Question: As you guys can see on the screenshot, i can run my Xunit test through cmd, however in Test Explorer no test was found.
I have these packages from nuget:
'''
<PackageReference Include="Microsoft.NET.Test.Sdk" Version="17.4.0-preview-20220726-02" />
<PackageReference Include="xunit" Version="2.4.2" />
<PackageReference Include="xunit.runner.visualstudio" Version="2.4.5">
'''

I have tried the following fix after doing some research on internet:
1. Deleting .vs folder
2. Clicked Run all tests in view button
3. Installing other packages suggested in other posts for similar problem, clean, rebuild
4. Restart VS, PC. Close and re-open Test Exlorer
5. Changing from auto to x86/x64
None of above worked. If you have any tips that might fix this for me, please let me know, thank you.
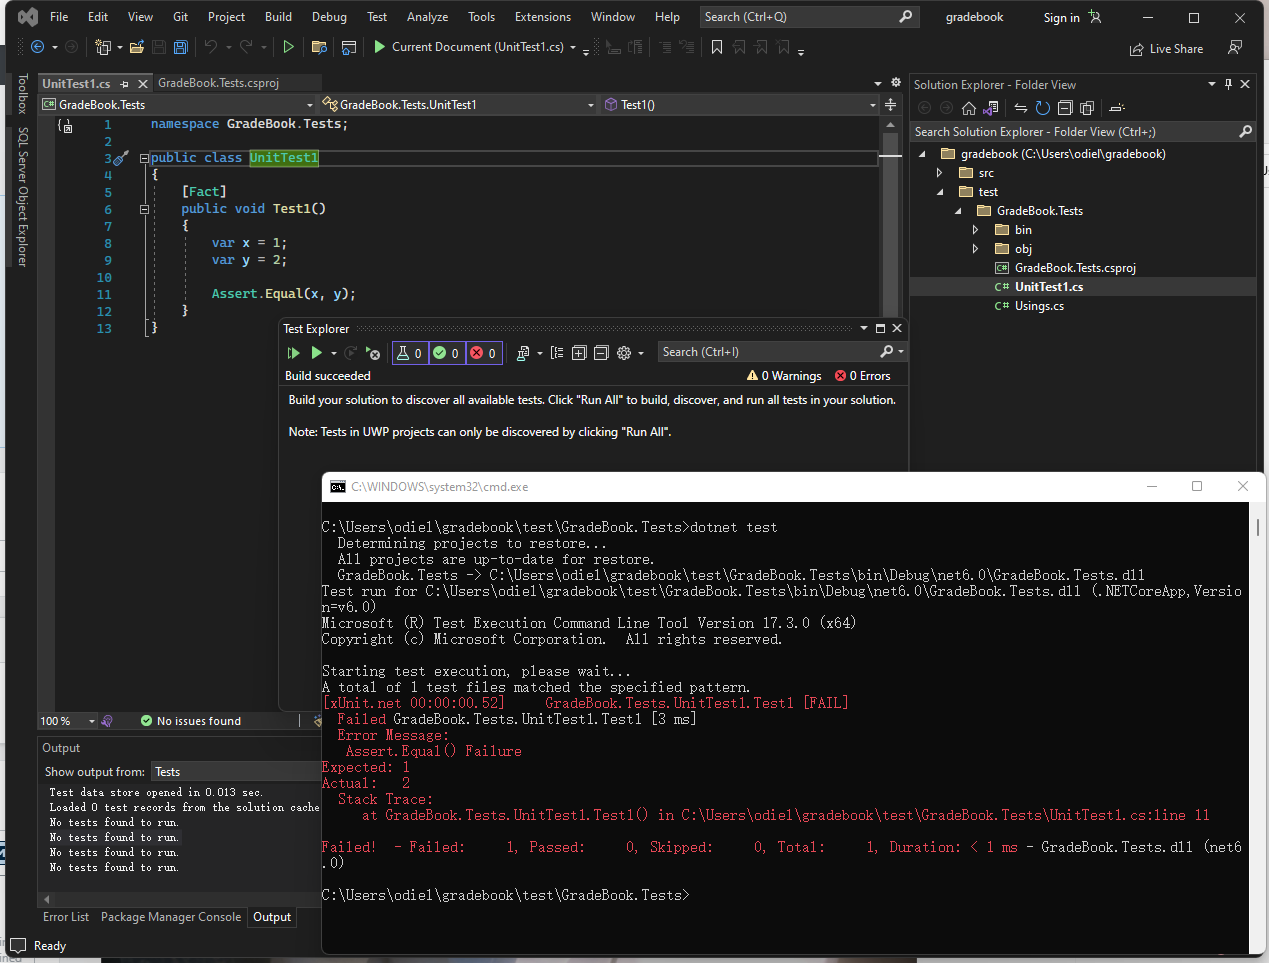
Answer: So it couldn't find my tests because i had no solution, the video i watched created projects through cmd, he explained that in an other video after that.